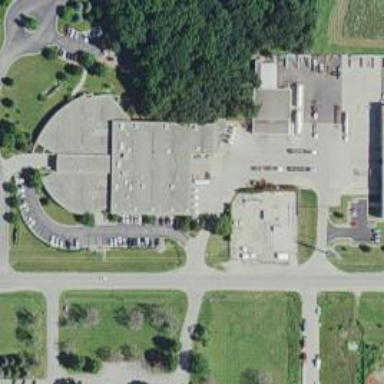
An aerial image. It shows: Commercial building housing gas station.